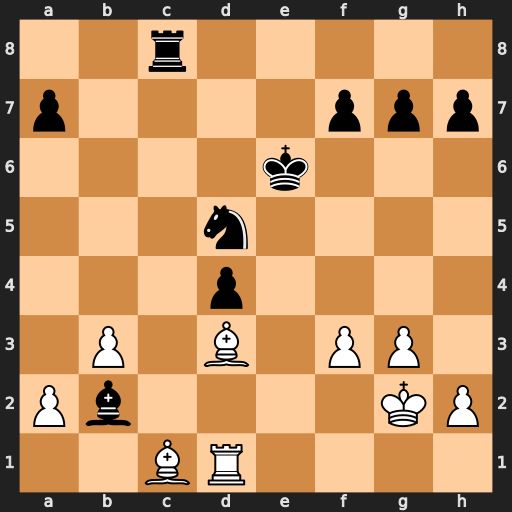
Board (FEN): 2r5/p4ppp/4k3/3n4/3p4/1P1B1PP1/Pb4KP/2BR4
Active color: w
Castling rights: -
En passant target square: -
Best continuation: Re1+ Ne3+ Rxe3+ dxe3 Bxb2 Rd8 Bc4+